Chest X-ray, PA view. Patient: 44 years old, sex F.
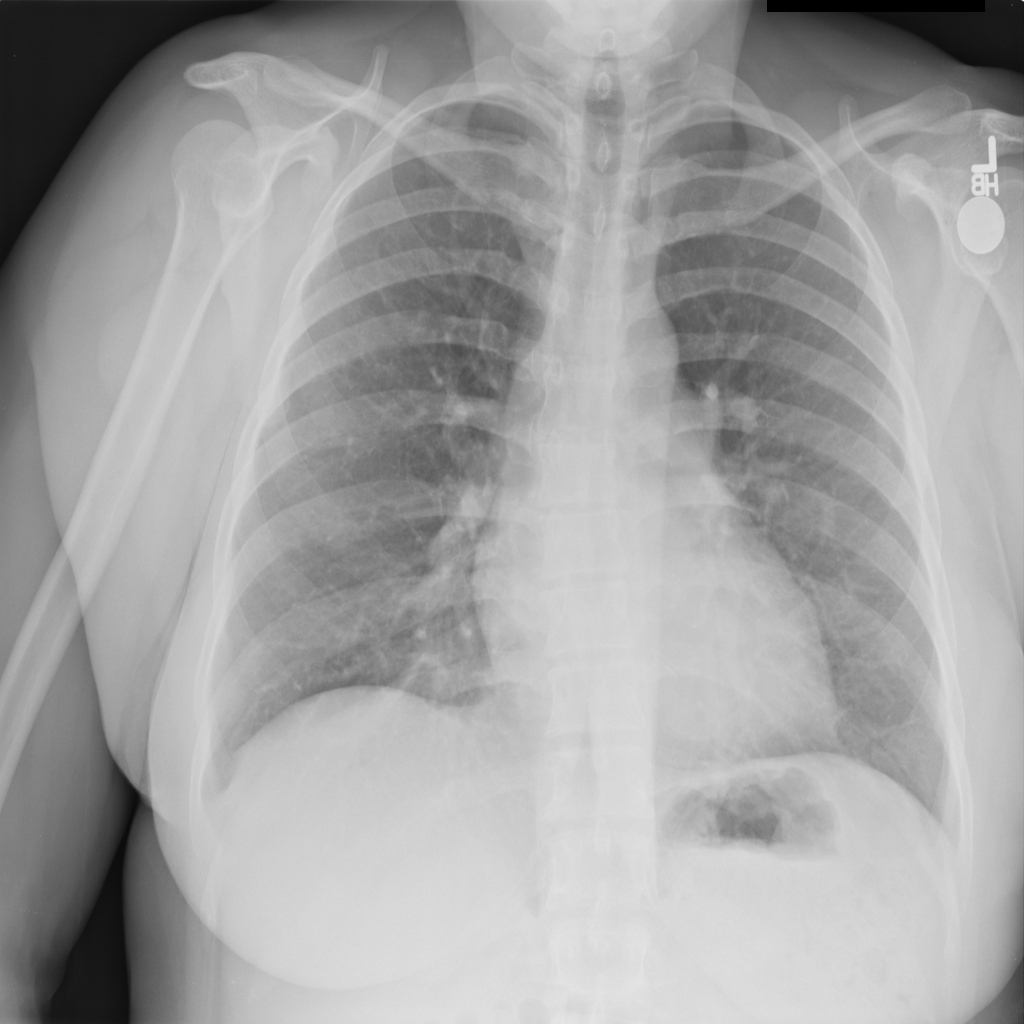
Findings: No Finding